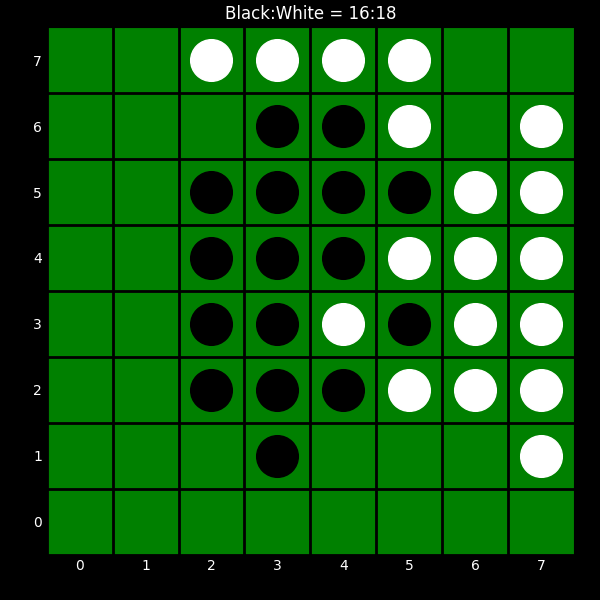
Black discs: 16
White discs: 18